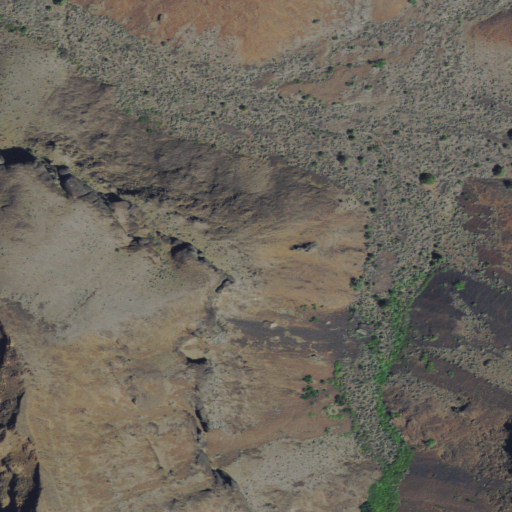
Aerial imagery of valley in Oregon named South Fork Pete Enyart Canyon containing shrub, grassland, and barren land